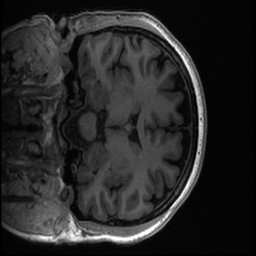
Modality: T1w
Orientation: coronal
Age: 35
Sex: female